Question: I have the following setup
'''
<grid>
<StackPanel>
<ListBox>
<TextBlock> ->Text you see getting cutt off<-
'''
I have tried both just doing listbox.Add(String) and dynamically creating a TextBlock, assigning it text and then adding it to the listbox. Both produce identical results.
The image shows the listbox scrolled down half wayish. It appears the listbox has the correct height but the text inside hits some kind of limit.

## UPDATE I changed the listbox to a scroll viewer and also hardcoded the Textblock in. Still same exact results
'''
<Grid x:Name="theGrid" Grid.Row="1" Margin="12,0,10,0">
<StackPanel x:Name="TitlePanel" Grid.Row="0">
<TextBlock Text="Networking Tools" Style="{StaticResource PhoneTextNormalStyle}" Margin="12,0"/>
<StackPanel x:Name="stack">
<TextBlock x:Name="inputIndicator" Margin="12,0,0,0">
<Run Text="Enter IP OR Domain"/>
</TextBlock>
<telerikPrimitives:RadTextBox x:Name="input" Text="google.com" HorizontalAlignment="Left" TextWrapping="Wrap" VerticalAlignment="Top" Grid.Row="1" Height="84" Width="458"/>
<telerikInput:RadListPicker SelectionChanged="picker_SelectionChanged" x:Name="picker" HorizontalAlignment="Left" VerticalAlignment="Top" Width="436"/>
<Button Click="Button_Click" Content="Go" HorizontalAlignment="Left" VerticalAlignment="Top" Width="456"/>
<ScrollViewer HorizontalAlignment="Left" Height="392" Width="Auto" x:Name="list" VerticalAlignment="Top">
<TextBlock Name="content" Height="Auto" Width="Auto"/>
</ScrollViewer>
</StackPanel>
<UI:AdControl ApplicationId="test_client" AdUnitId="Image480_80" Height="80" Width="480"/>
</StackPanel>
<telerikPrimitives:RadBusyIndicator Margin="0,0,0,0" Height="106" Width="116" AnimationStyle="AnimationStyle1" x:Name="busyIndi" />
</Grid>
'''
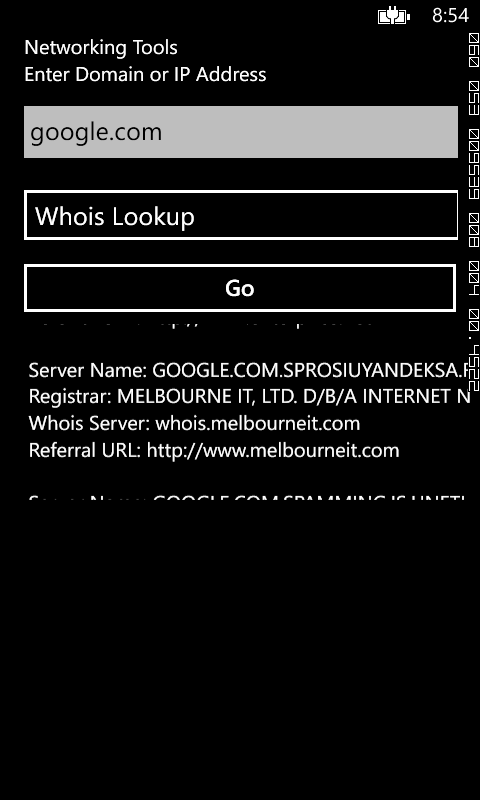
Answer: UI elements in Windows Phone 7 have a maximum renderable height and width of 2048 pixels. Any content that is larger than that gets clipped. The limit is only slightly higher for Windows Phone 8.
You did not mention how much text you are trying to show, but if it is very long, you could be hitting that limit.
There are a few ways you could handle this:
1) Break the text into smaller chunks and add individual TextBlocks to your StackPanel for each chunk.
2) Create a custom control that does the above for you, like this one: <URL>
3) Use a WebBrowser control instead of a TextBlock, and use its NavigateToString method to put your text in there.